Question: i have task to make a program using C++ to calculate a probability using a normal distribution. If i already found the Z value, how to change it to become the one from the Z table? Like -0.55, in the z-table is 0.29116. And 0.85 in the table is 0.80234.
Because what i know array is only know what column and row to display.
Thanks.

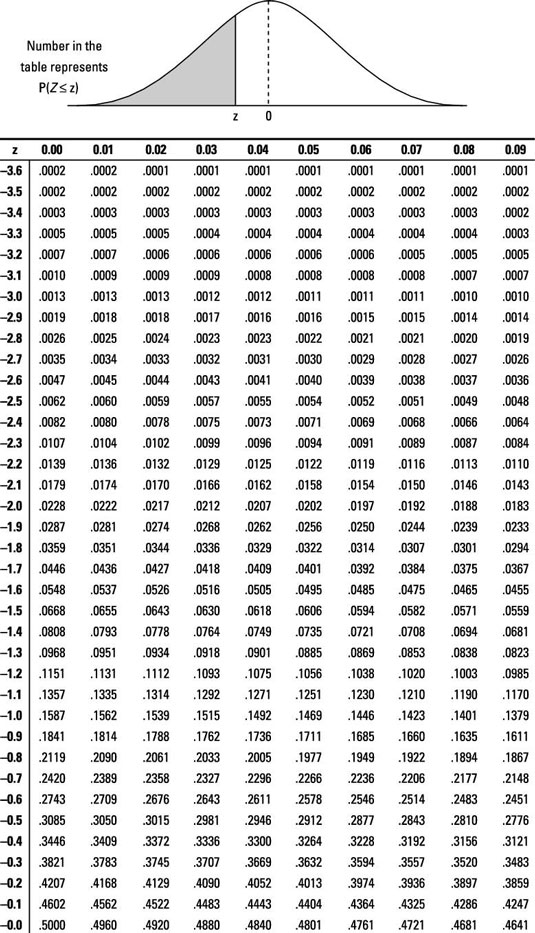
Answer: The table is for the <URL> standard library math function:
'''
double cumulativeNormal(double x) {
return 0.5 * std::erfc(-x * M_SQRT1_2);
}
int main() {
std::cout << cumulativeNormal(-0.55) << '
'; // prints 0.29116
}
'''